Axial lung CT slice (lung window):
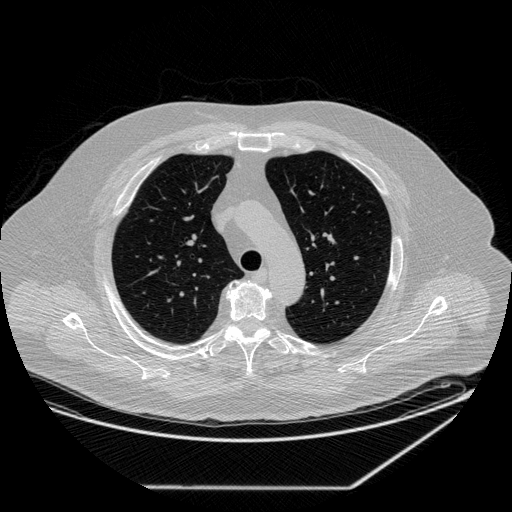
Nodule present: no